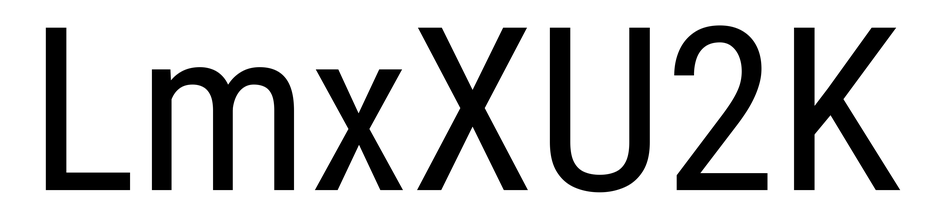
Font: Roboto_Condensed_Regular